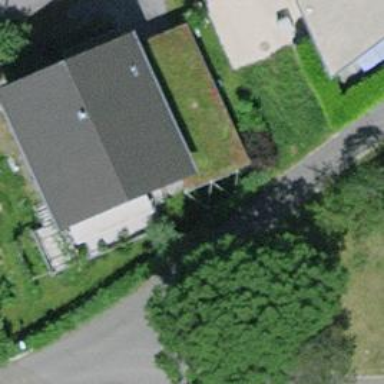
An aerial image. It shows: Garage.